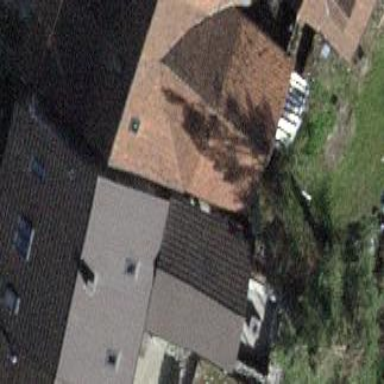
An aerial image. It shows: Building with tile roof.